Question: I'm would like to have a close button on my rails application messages.

I've read about integrating rails flash messages with twitter bootstrap, but I'm stuck.
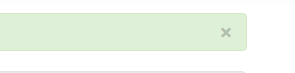
Answer: This kind of messages are <URL>. Check the bootstrap documentation, and in rails make sure you have your app integrated with boottrap.
In order to integrate the flash messages with bootstrap I'll suggest you to follow <URL>:
create a partial '_flash_messages.html.erb'
'''
<% flash.each do |type, message| %>
<div class="alert <%= bootstrap_class_for(type) %> fade in">
<button class="close" data-dismiss="alert">x</button>
<%= message %>
</div>
<% end %>
'''
Then in your 'application.html.erb' add:
'''
<%= render partial: "shared/flash_messages", flash: flash %>
'''
in your 'application_helper.rb':
'''
module ApplicationHelper
def bootstrap_class_for flash_type
case flash_type
when :success
"alert-success"
when :error
"alert-error"
when :alert
"alert-block"
when :notice
"alert-info"
else
flash_type.to_s
end
end
end
'''